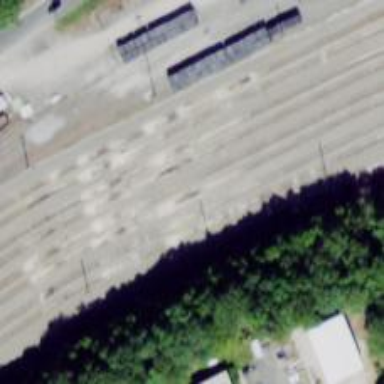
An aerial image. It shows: View of railway yard.